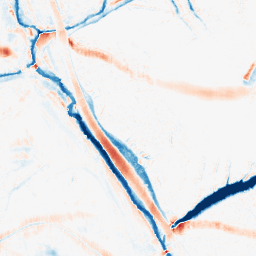
Category: morphological
Decomposition family: morphological_ellipse
Decomposition parameters: operation: average
width: 20
height: 10
Upsampling method: quadratic
Upsampling parameters: scale: 2
Upsampling scale: 2